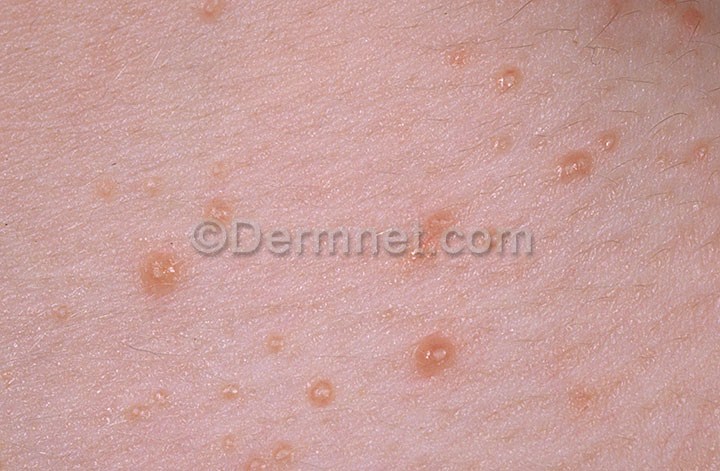
Disease: Warts Molluscum and other Viral Infections